Question: so below is all the code that makes the picture you see at the bottom. I'm trying my best to make this site responsive, but the main problem right now is that the menu bar is not centered (vertically) with the logo to the left. How can I get it to be centered there? I tried setting the top to 50% and it stayed where it is. Now the background color red is only containing the menu bar for some reason even though the logo should be inside of it. Thanks for any help.
HTML:
'''
<!DOCTYPE html>
<head>
<meta http-equiv="Content-Type" content="text/html; charset=utf-8" />
<title>Bond Solutions | Home</title>
<link rel="stylesheet" href="main.css" />
<link rel="stylesheet" href="menubar.css" />
<script type="text/javascript">
var video;
window.onload = function () {
window.video = document.getElementById("video");
window.video.addEventListener('ended',myHandler,false);
window.video.volume=0.5;
}
function myHandler() {
window.video.currentTime = 7;
window.video.volume=0;
window.video.play();
}
</script>
</head>
<body>
<center>
<div id="site">
<div id="header">
<img class="logo" src="images/logo.svg" />
<div id="menu">
<ul id="menu-bar">
<li class="active"><a href="index.html">Home</a></li>
<li><a href="#">Products</a>
<ul>
<li><a href="#">Stock Photos</a></li>
<li><a href="#">Stock Videos</a></li>
</ul>
</li>
<li><a href="#">Services</a>
<ul>
<li><a href="#">Web Design</a></li>
<li><a href="#">Graphic Design</a></li>
<li><a href="#">Computer Repair</a></li>
<li><a href="#">Computer Cleaning</a></li>
<li><a href="#">Custom Computers</a></li>
<li><a href="#">Retro Console Refurbishing</a></li>
</ul>
</li>
<li><a href="#">About</a></li>
<li><a href="#">Contact Us</a></li>
</ul>
</div>
</div>
</div>
</center>
</body>
</html>
'''
CSS:
'''
body {
background-color: #000;
}
#site {
background-color:#0F0;
width:75%;
}
#header {
position:relative;
background-color:red;
height:50%;
width:100%;
}
.logo {
width:auto;
max-width:100%;
height:auto;
float:left;
}
#menu {
top:50%;
}
#menu ul ul {
display: none;
}
#menu ul li:hover > ul {
display: block;
}
#menu ul{
background: #AC2828;
background: linear-gradient(top, #AC2828 0%, #A31010 100%);
background: -moz-linear-gradient(top, #AC2828 0%, #A31010 100%);
background: -webkit-linear-gradient(top, #AC2828 0%,#A31010 100%);
box-shadow: 0px 0px 8px #A31010;
padding: 0 20px;
border-radius: 10px;
list-style: none;
position: relative;
display: inline-table;
}
#menu ul li {
float: left;
border-right:1px solid #8A0000;
}
#menu ul li:last-child{
border-right:none;
}
#menu ul li:hover {
background: #4b545f;
background: linear-gradient(top, #4f5964 0%, #5f6975 40%);
background: -moz-linear-gradient(top, #4f5964 0%, #5f6975 40%);
background: -webkit-linear-gradient(top, #811919 0%,#680000 40%);
}
#menu ul li:hover a {
color: #fff;
}
#menu ul li a {
font-family: 'Pathway Gothic One', sans-serif;
font-size:14px;
display: block;
padding: 14px 40px;
color: #fff; text-decoration: none;
}
#menu ul ul {
background: #811919; border-radius: 0px; padding: 0;
position: absolute;
}
#menu ul ul li {
float: none;
border-top: 1px solid #680000;
border-bottom: 1px solid #8F3333;
position: relative;
}
#menu ul ul li a {
padding: 14px 40px;
color: #fff;
}
#menu ul ul li a:hover {
background: #AC2828;
}
'''
Picture:

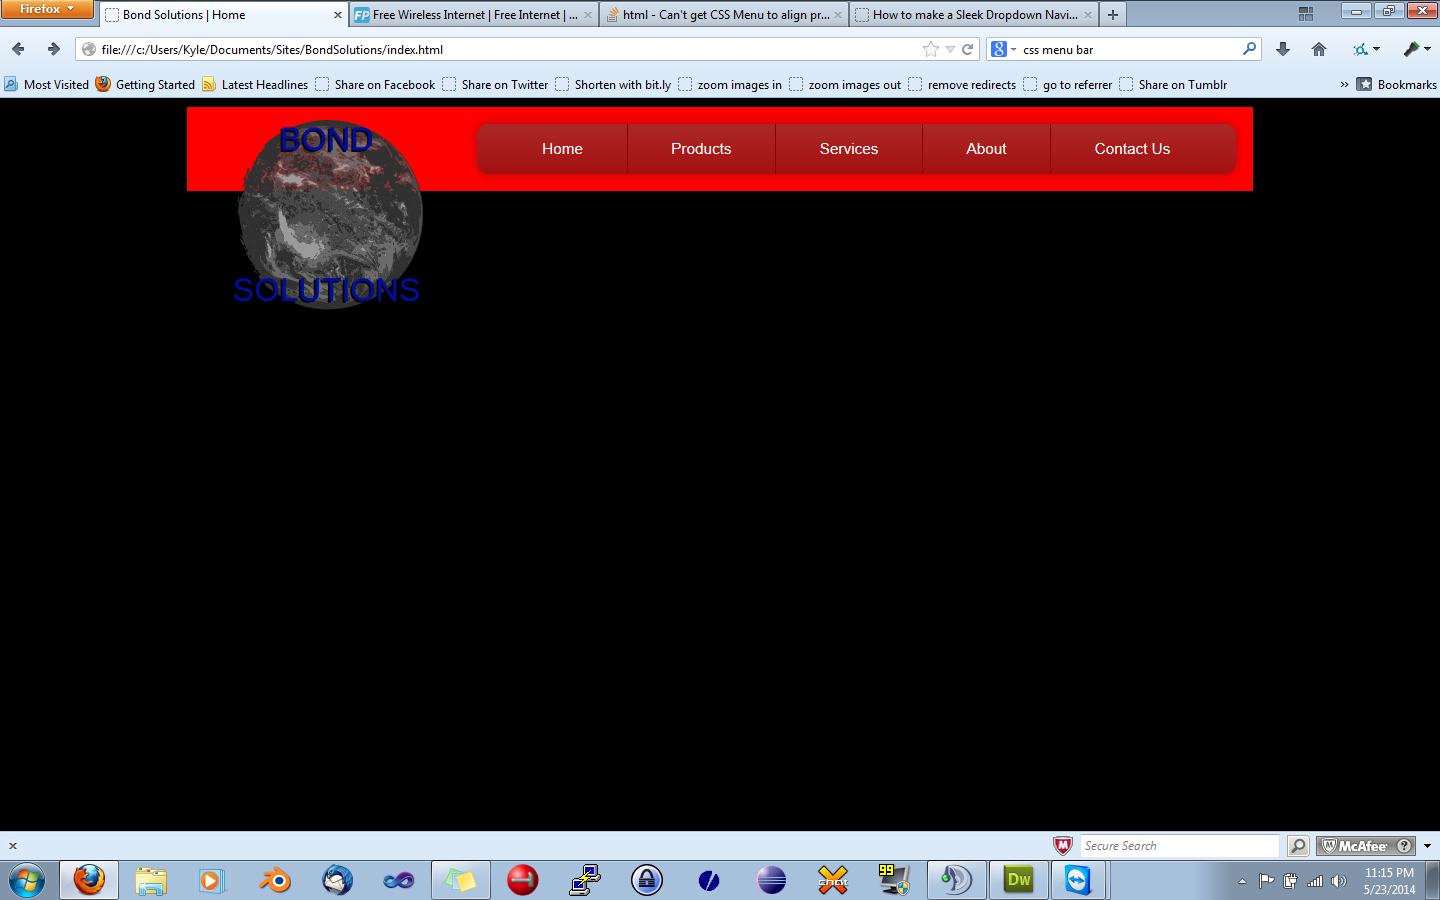
Answer: To make the logo fit in the header properly, you need to add clearfix to the header.
'''
<div style="clear:both;"></div>
'''
Add it just before the ending '</div>' of header.
Then to make it align at middle:
'''
#header {
position:relative;
background-color:red;
height:50%;
display: table;
width:100%;
}
#menu {
display: table-cell;
vertical-align: middle;
}
'''
<URL>